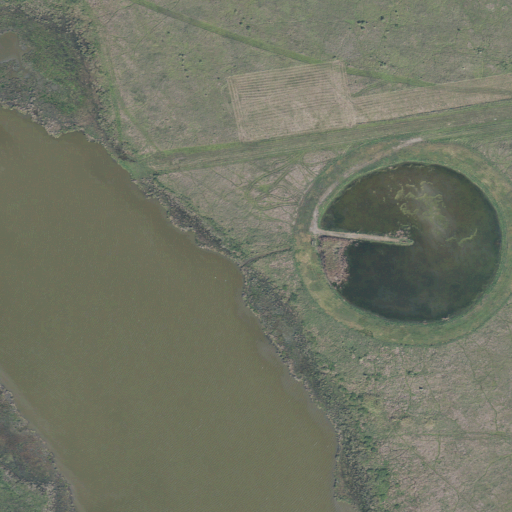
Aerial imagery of plain(s) in Texas named Menefee Flat containing herbaceous wetlands and open water